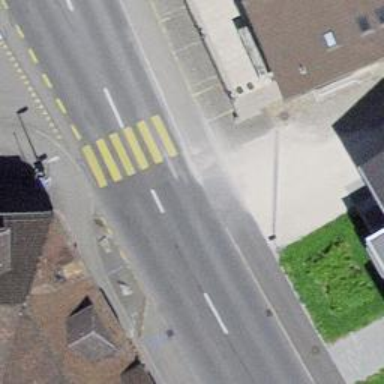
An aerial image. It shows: Marked crossing on the road.